Question: I have a signup form and the gem I'm using in ruby on rails makes it very difficult to customise the location these form errors show up in. I've posted questions on here but not found a solution.

What I'd like to do is have my error messages show up 1 at a time but in a completely different position (slightly underneath my submit button) facebook style.
An idea I had was to have the messages hidden as soon as the submit button is clicked the first time with in order to get the error messages to show. Then have the messages show instantly again but in the area I want them to but one at a time.
I was wondering if jquery can do this?
So far in console I've managed to get the error messages to hide straight away when submit is clicked:
'''
$("#new_user").submit(function() {
$(".field_with_errors").find(".message").hide()
});
'''
Now I would use .show() to show the error messages again but this time I'd like to use CSS which I'm good with to position the error messages where I want them but only show one error message at a time.
I'm quite new 2 jquery, I've done a lot of reading and both javascript and jquery tutorials on lynda.com, read through the api also but I find the best way to learn for me personally is to put things into practice.
So far I'm starting to realise how much of a benefit jquery will be to me. Anyway I was wondering if anyone could give me an example of how I could achieve what I'd like to achieve.
Do I have access to all css rules by just using .css? if so then I have a "notify" class which is correctly positioned under the form for my error messages.
Then it would just be a matter of getting the error messages to show one by one.
I'd really appreciate some great examples.
Kind regards
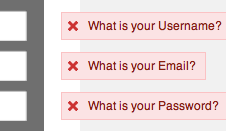
Answer: I ended up using display:none in .message in my css and the following js.
'''
$("#new_user").submit(function() {
errorMsg = $(".field_with_errors").find(".message");
$("#signupFormContainer").find(".notify").addClass("error").text(errorMsg.html());
});
'''
I basically looked for the notify class in my signupformcontainer added the class error to with with text from the errorMsg values html.